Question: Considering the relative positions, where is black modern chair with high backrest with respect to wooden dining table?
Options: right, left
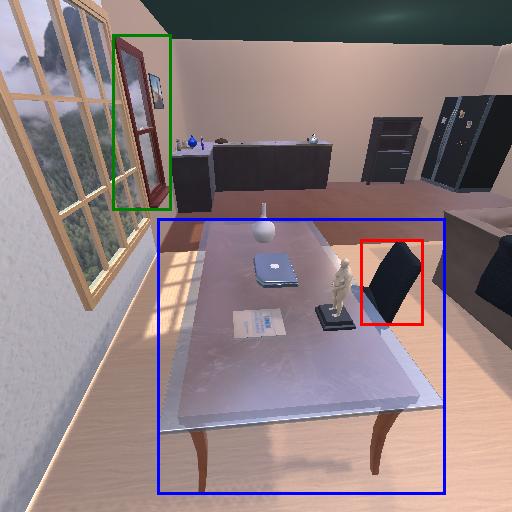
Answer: right